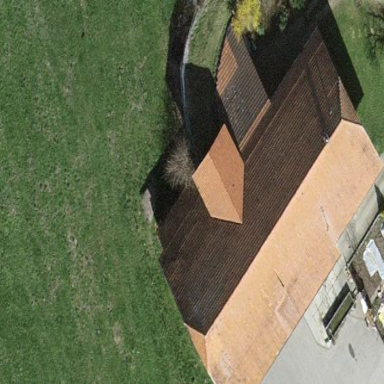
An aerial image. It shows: Farm building.